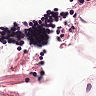
Metastatic tissue present: no